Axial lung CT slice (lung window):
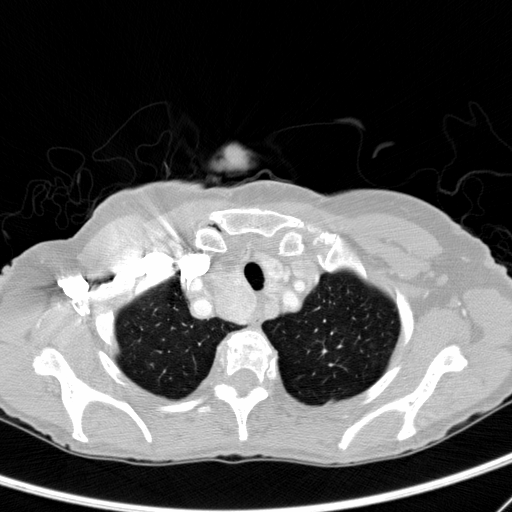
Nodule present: no